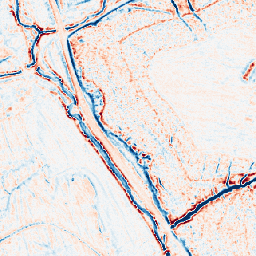
Category: edge_preserving
Decomposition family: bilateral
Decomposition parameters: d: 9
sigma_color: 75
sigma_space: 100
Upsampling method: area
Upsampling parameters: scale: 4
Upsampling scale: 4